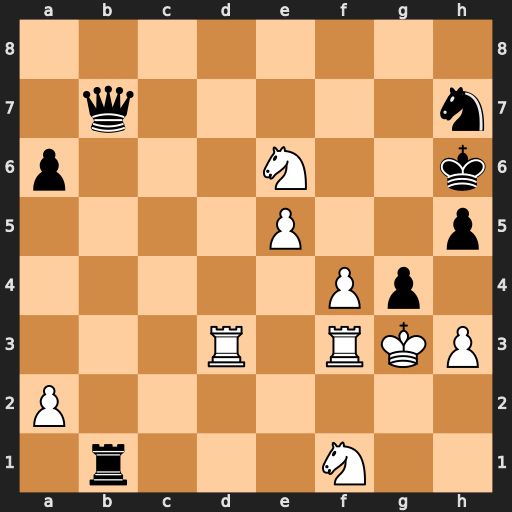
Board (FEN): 8/1q5n/p3N2k/4P2p/5Pp1/3R1RKP/P7/1r3N2
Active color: w
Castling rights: -
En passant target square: -
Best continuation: hxg4 hxg4 Rf2